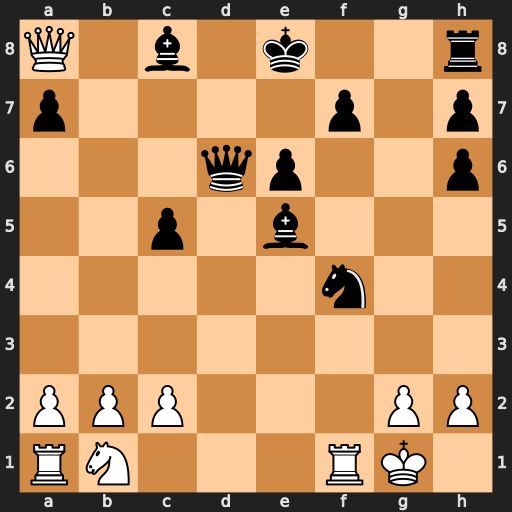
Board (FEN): Q1b1k2r/p4p1p/3qp2p/2p1b3/5n2/8/PPP3PP/RN3RK1
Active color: w
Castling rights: k
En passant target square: -
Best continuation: Qxc8+ Ke7 Qb7+ Qc7 Qxc7+